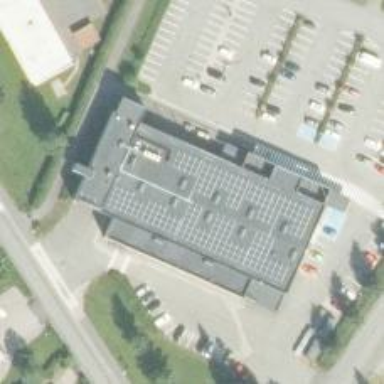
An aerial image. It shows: Supermarket.